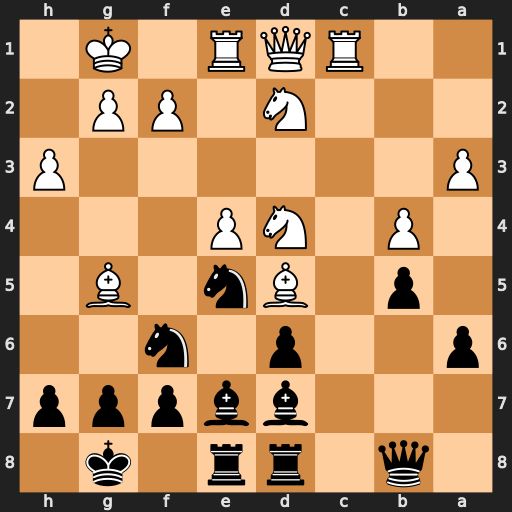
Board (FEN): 1q1rr1k1/3bbppp/p2p1n2/1p1Bn1B1/1P1NP3/P6P/3N1PP1/2RQR1K1
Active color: b
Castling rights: -
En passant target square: -
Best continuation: Nxd5 Bxe7 Nxe7